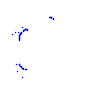
Particle: pion